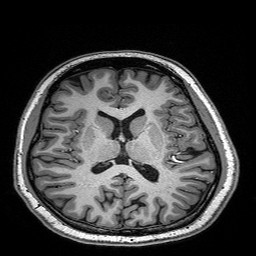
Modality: T1w
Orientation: coronal